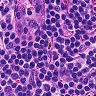
Metastatic tissue present: no